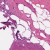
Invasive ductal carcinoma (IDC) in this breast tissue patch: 0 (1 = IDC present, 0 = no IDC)